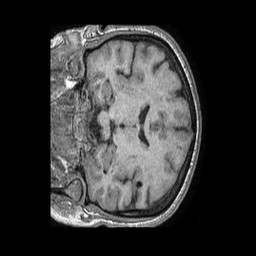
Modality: T1w
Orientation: coronal
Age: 51
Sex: female
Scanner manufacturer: philips
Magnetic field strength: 1.5 T
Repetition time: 0.007648 s
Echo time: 0.003498 s